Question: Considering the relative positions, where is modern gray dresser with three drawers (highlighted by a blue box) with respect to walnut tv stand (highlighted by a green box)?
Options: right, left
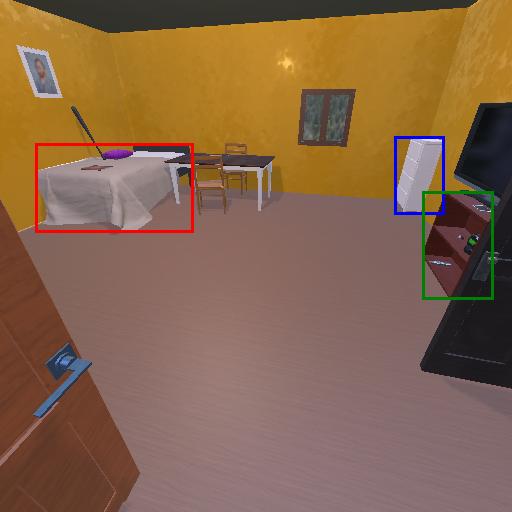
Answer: right